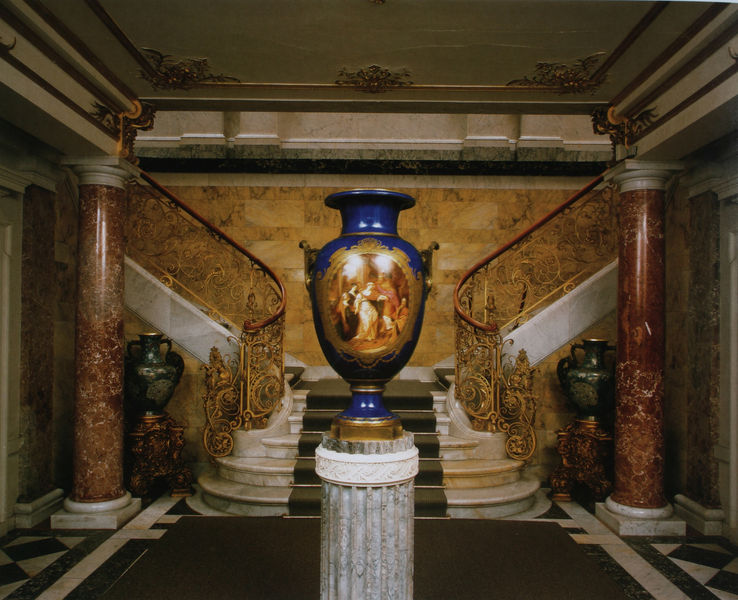
Titel: Vorraum des Treppenhauses von Schloss Linderhof
Künstler: Georg Dollmann
Standort: Graswangtal
Institution: Schloss Linderhof
Schlagwörter: blau, fuß, gemälde, weiß, grün, menschen, braun, bunt, frau, grau, marmor, raum, schwarz, szene, säule, säulen, tür, haus, rot, schloss, muster, teppich, alt, wand, architektur, barock, silber, sockel, stein, bild, brüstung, gitter, kirche, boden, gold, adel, decke, amphore, henkel, kanneliert, vase, türen, farbe, figuren, fliessen, treppe, treppen, jugendstil, symmetrie, büste, ornamente, stuck, vasen, aufgang, geländer, läufer, stufen, bronze, plinthe, podest, poliert, schick, foto, fotografie, photographie, fussboden, eingang, eisen, schmiedeeisen, antike, porzellan, fliesen, flur, mosaik, architrav, kapitell, photo, fries, sims, karaffe, schnörkel, gesims, putz, farbfoto, dekce, antik, trepe, treppenhaus, löwe, museum, kitsch, prunk, teuer, maria, art deco, quadrat, urne, aufnahme, verzierungen, mamor, vasenmalerei, kämpferplatte, treppenaufgang, geschoß, stiegen, kobalt, handlauf, lebewesen, kobaldblau, jugendstilistisch, une, vasw, protz, emphore, drei vasen, jugenstili, kaneliert, ofenbronze, old, teppenaufgang, treppenläufer, zweiläufige treppe, podesk